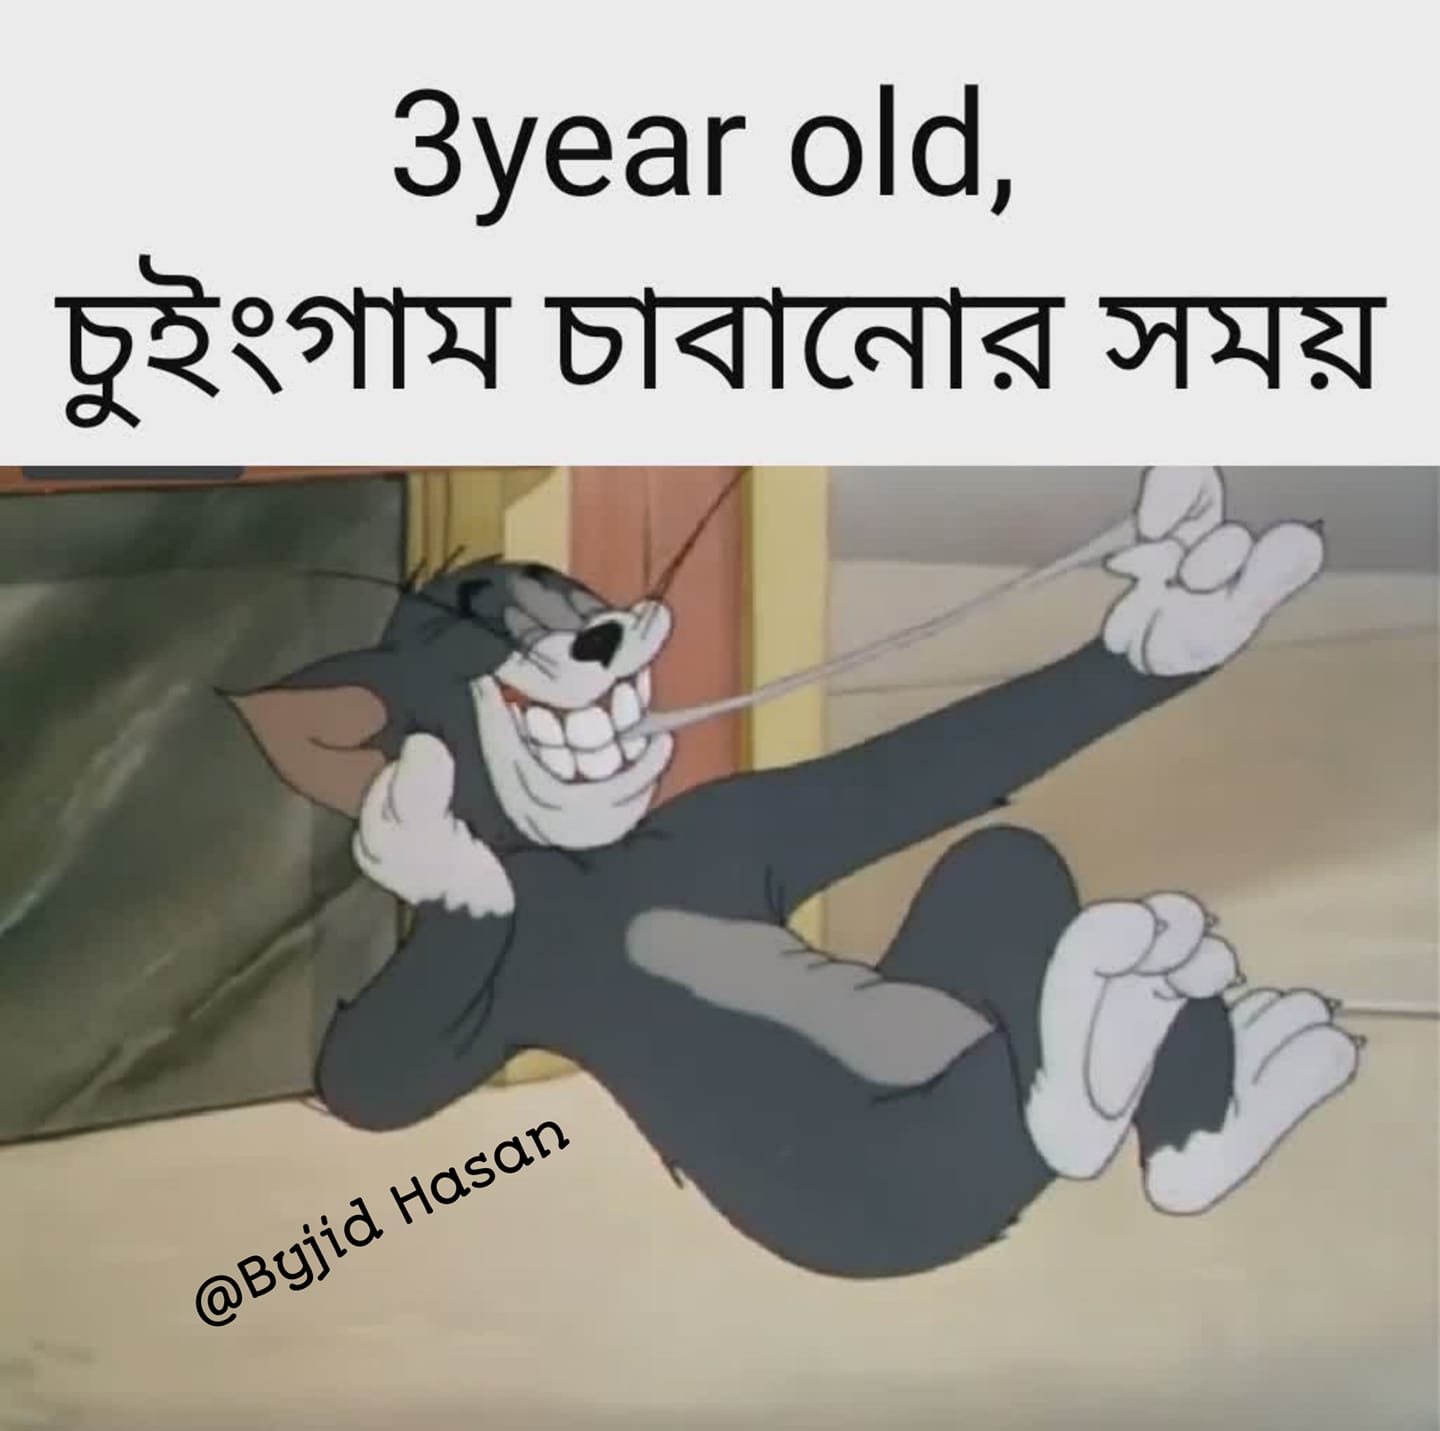
Caption: 3year old, চুইংগাম চাবানোর সময়
Label: non-hate